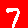
Digit: 7